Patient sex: M
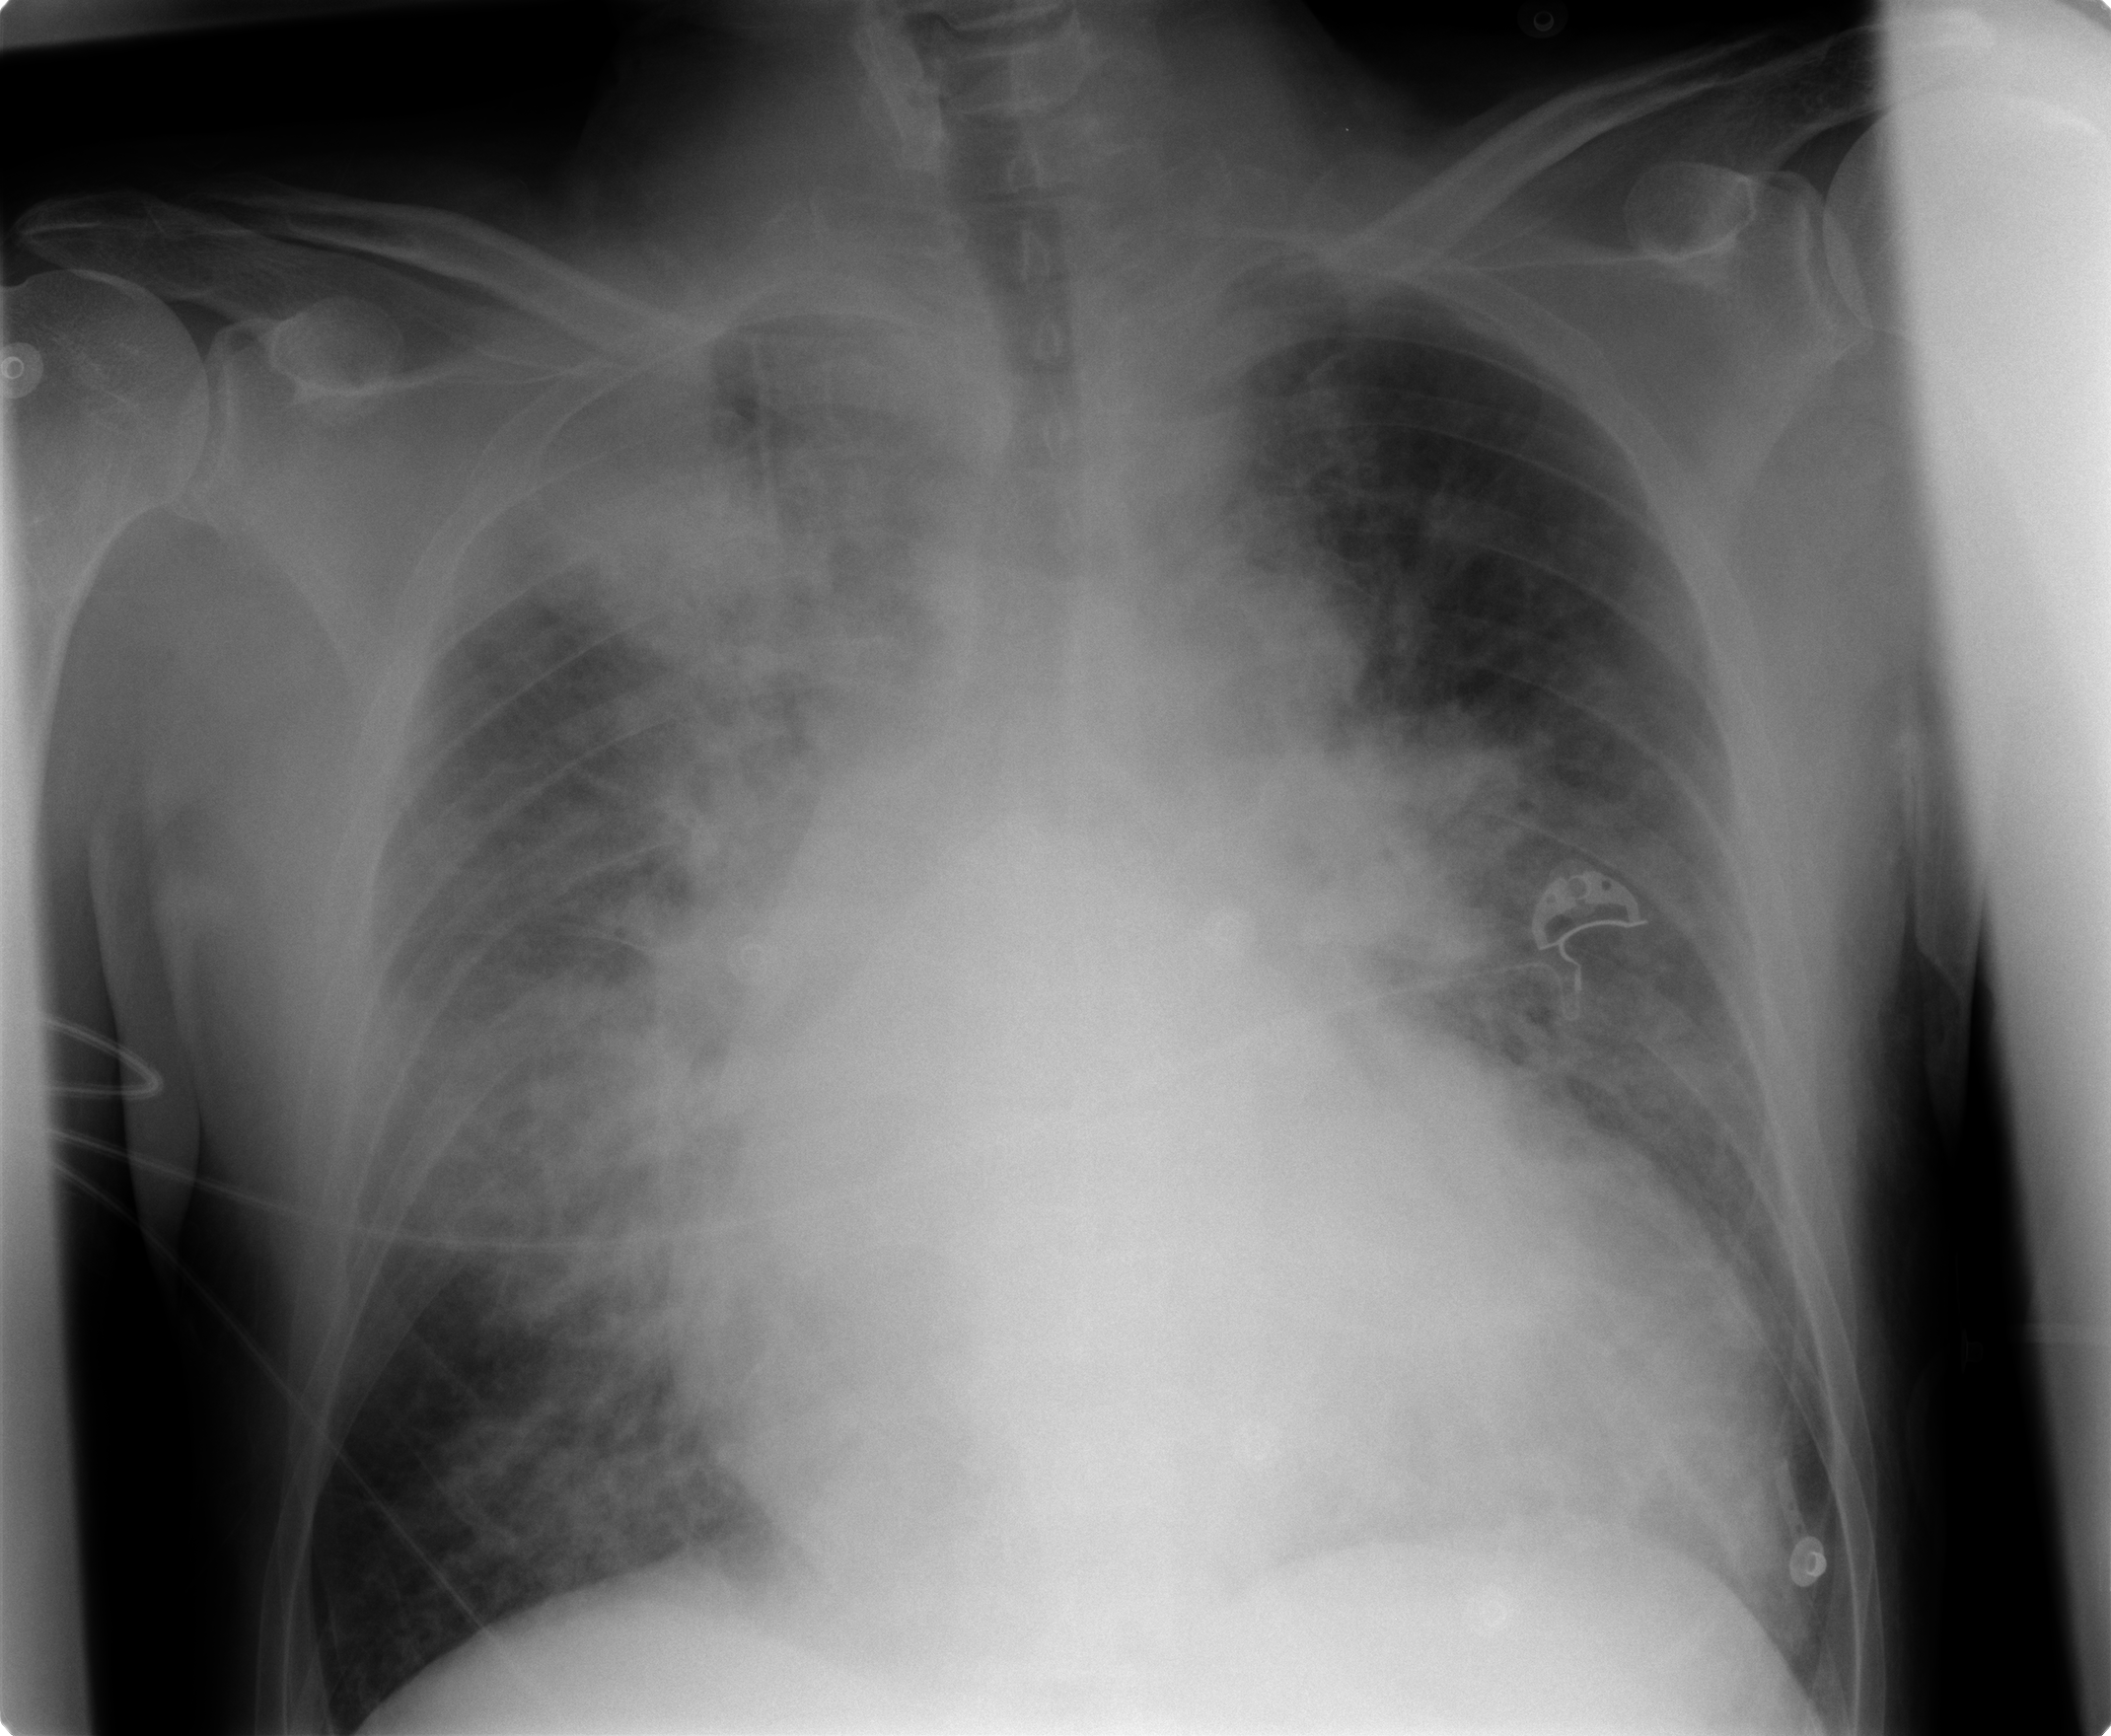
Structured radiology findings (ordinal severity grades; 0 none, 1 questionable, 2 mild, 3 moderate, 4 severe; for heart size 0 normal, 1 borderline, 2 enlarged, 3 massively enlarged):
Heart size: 3
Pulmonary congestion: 3
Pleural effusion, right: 0
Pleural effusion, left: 0
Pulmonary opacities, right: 3
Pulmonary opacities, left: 2
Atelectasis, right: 2
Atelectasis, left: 2